Question: I created www.studycraft.net but then noticed that in Internet Explorer the shadow that goes across the background is at an angle (In Safari, FireFox and Chrome it's a straight vertical edge). I asked on the theme's developer's site how can I make it straight and he had told me to add this to my custom css box:
'''
.angled-background {
transform: initial;
}
'''
(this may have fixed it for Chrome and/or Firefox, I had only really tested it with Safari and IE before having this "transform" property set)
This does seem to be the right element because this is where he fixed another issue where this shadow wasn't always (certain window sizes) wide enough to cover the title and made that text hard to read against the non-shadowed background - my .angled-background actually looks like:
'''
.angled-background {
min-width:1250px;
display: block;
transform: initial;
}
'''
But in any case, this doesn't seem to fix it for IE - the shadow stills has an angle and it even cuts back in at a certain window sizes to make a strange looking corner to the shadow and then looks really bad. Here's a pic:

thanks for any help.
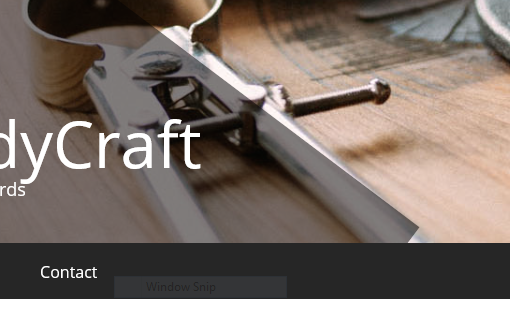
Answer: I heard back again from the theme's developer and he provided the solution - it should be "transform: none" instead of "transform: initial". So the correct code is:
'''
.angled-background {
transform: none;
}
'''